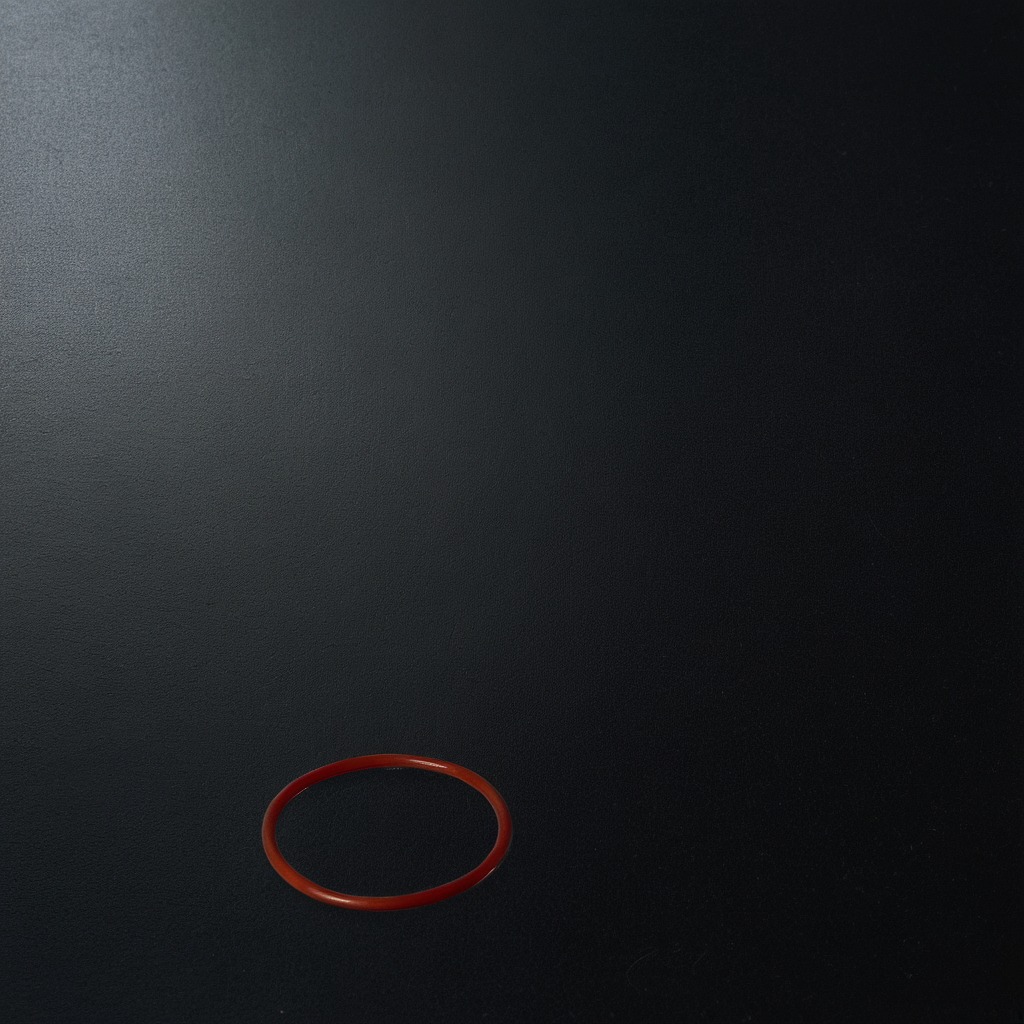
A rubber O-ring lying on the granite tabletop